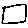
Label: square